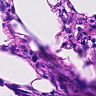
Metastatic tissue present: no